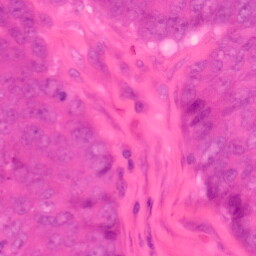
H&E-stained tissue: Colon